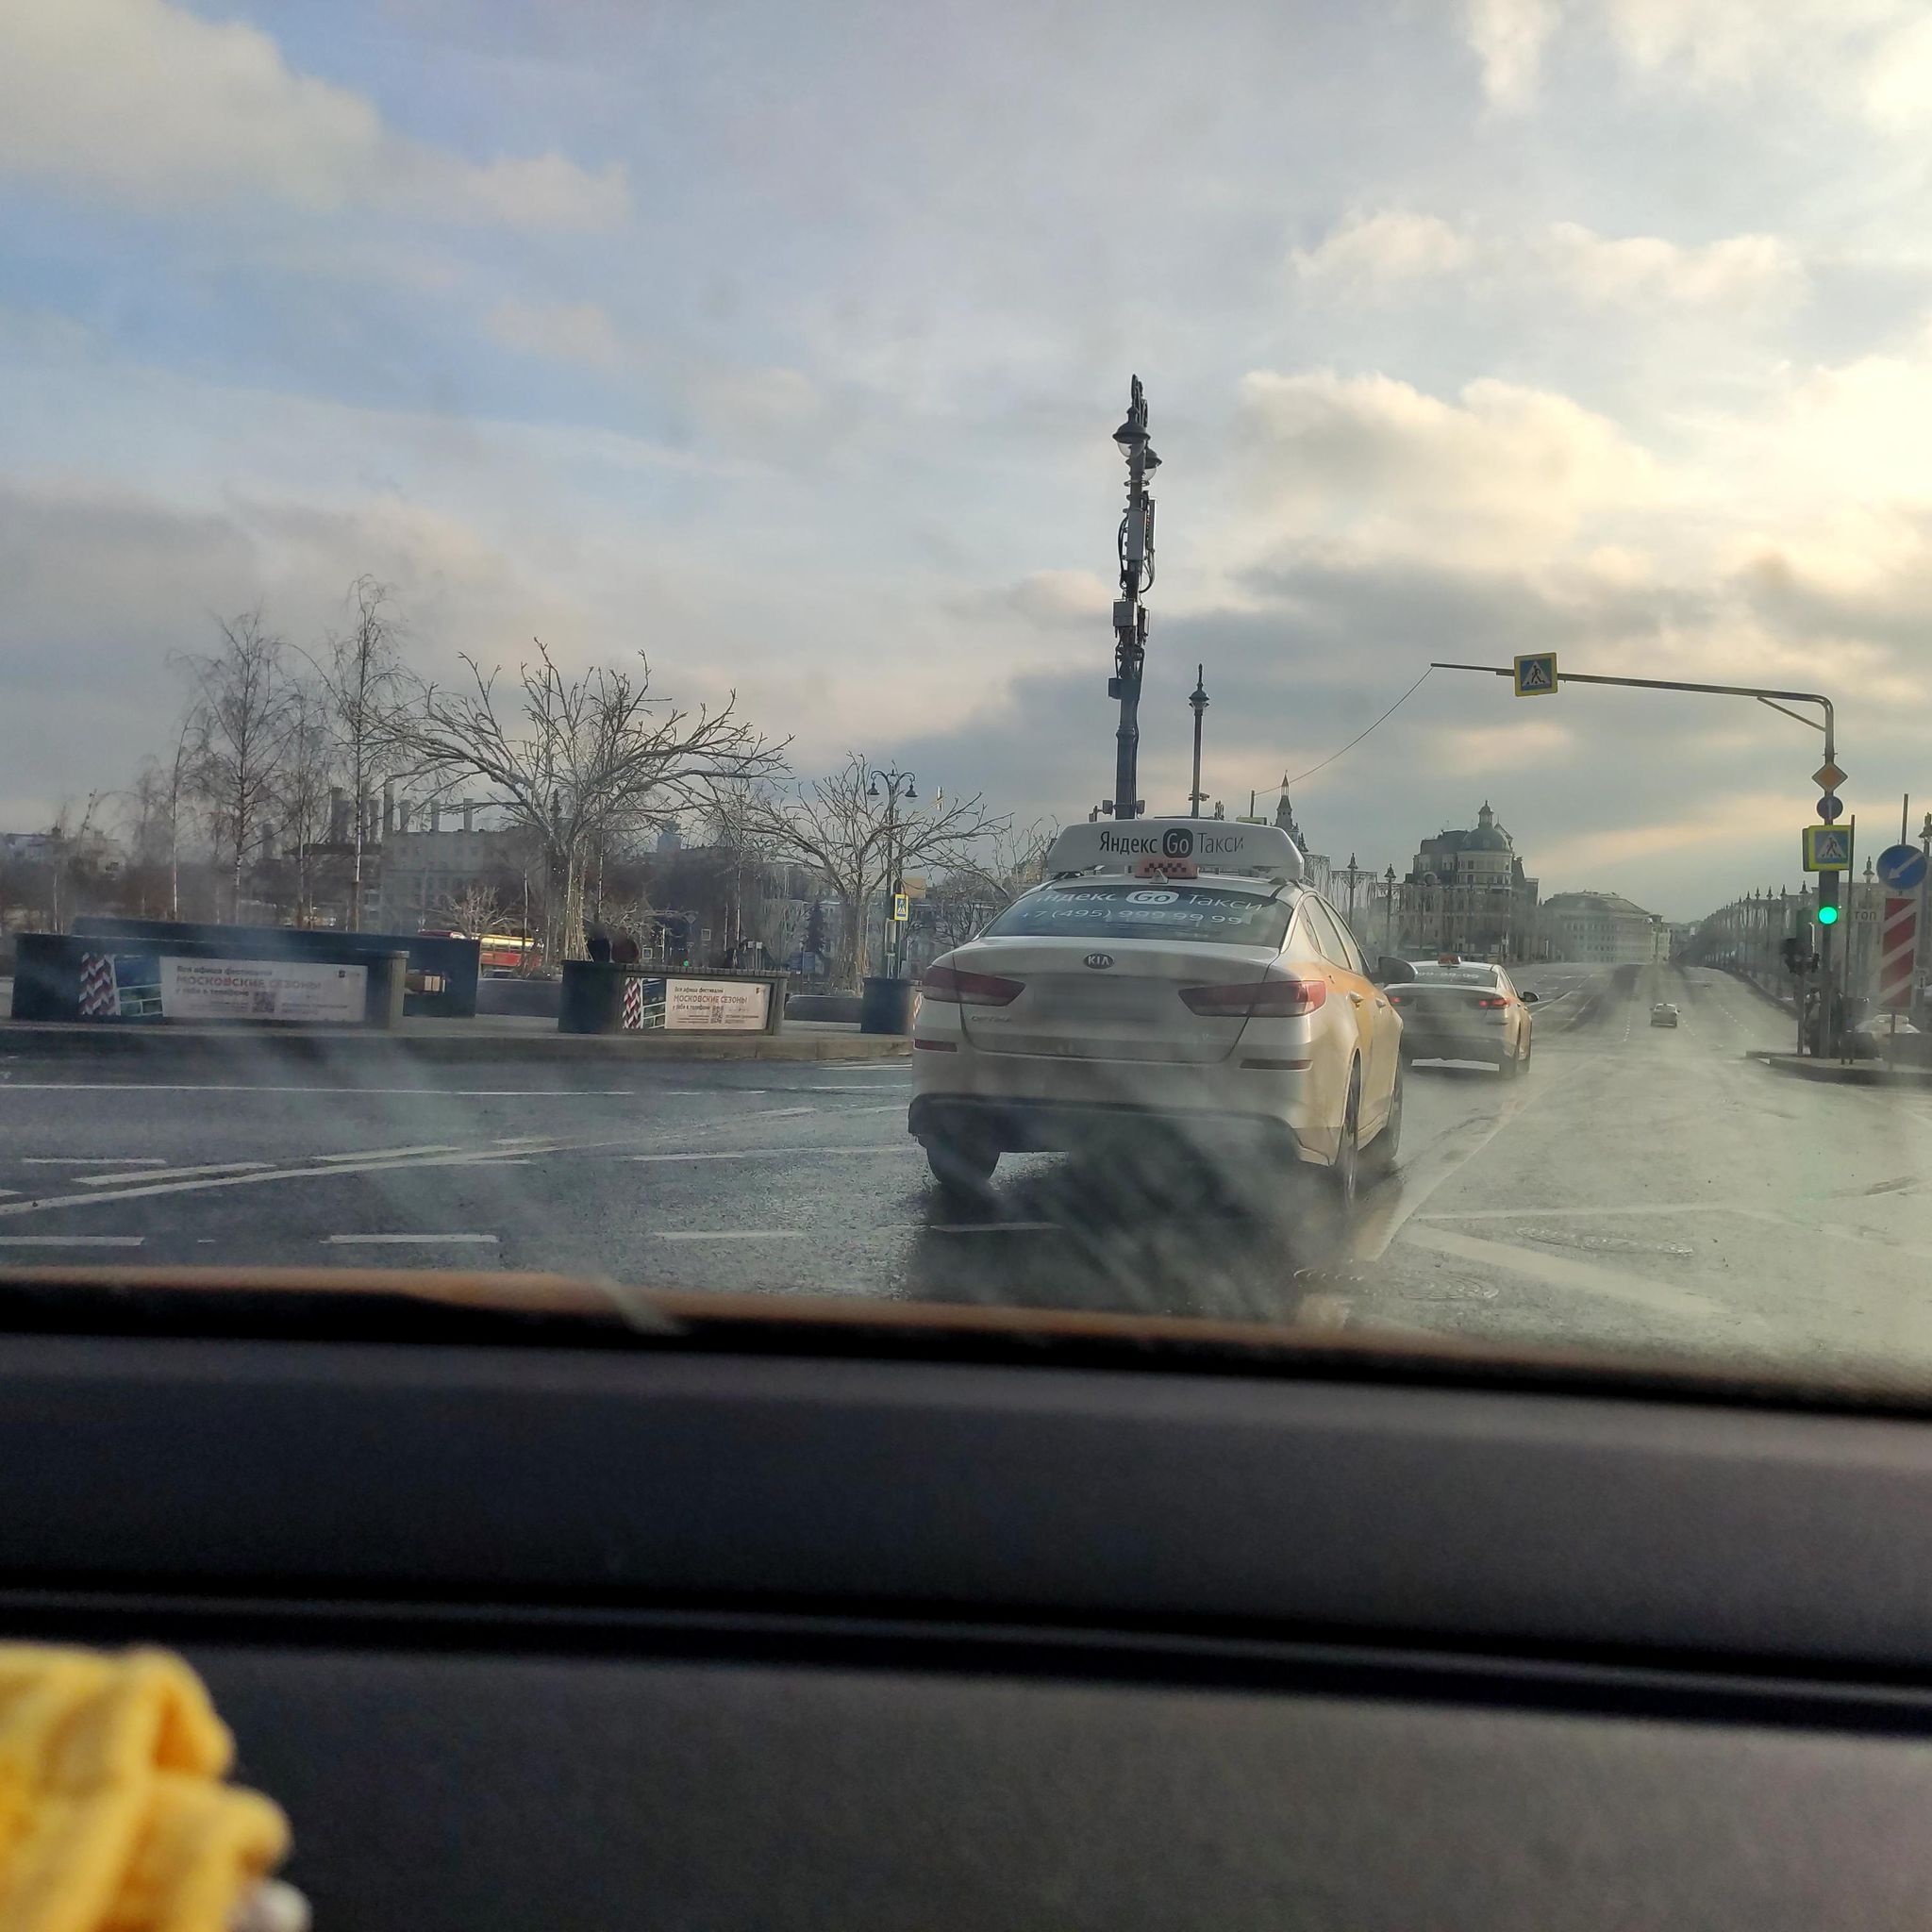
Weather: snowy
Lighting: dusk/dawn
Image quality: slightly poor
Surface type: driving surface
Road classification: tertiary
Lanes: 2
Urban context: urban centre
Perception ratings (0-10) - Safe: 5.58, Lively: 8.37, Beautiful: 7.66, Boring: 0.85, Depressing: 2.32, Wealthy: 2.13